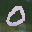
Label: 0